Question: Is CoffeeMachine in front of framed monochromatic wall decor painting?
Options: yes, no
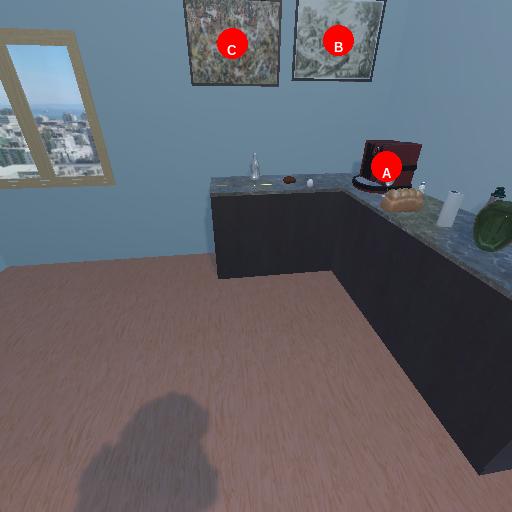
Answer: yes